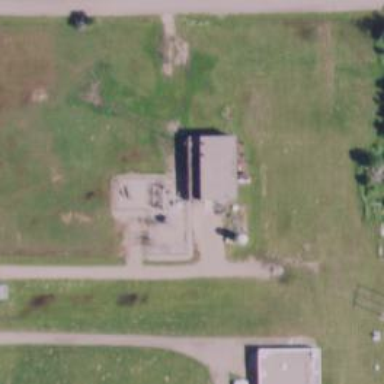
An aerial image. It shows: Generator is pictured.